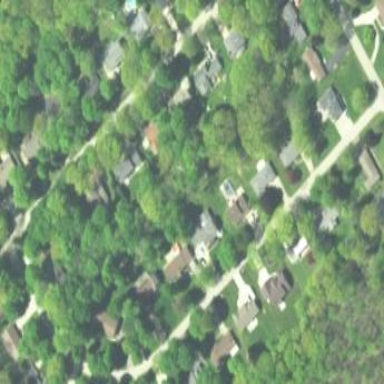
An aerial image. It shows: Neighborhood.